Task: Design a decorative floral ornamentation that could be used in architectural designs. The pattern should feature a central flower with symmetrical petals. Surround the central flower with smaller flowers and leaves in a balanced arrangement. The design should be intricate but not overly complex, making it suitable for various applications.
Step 552:
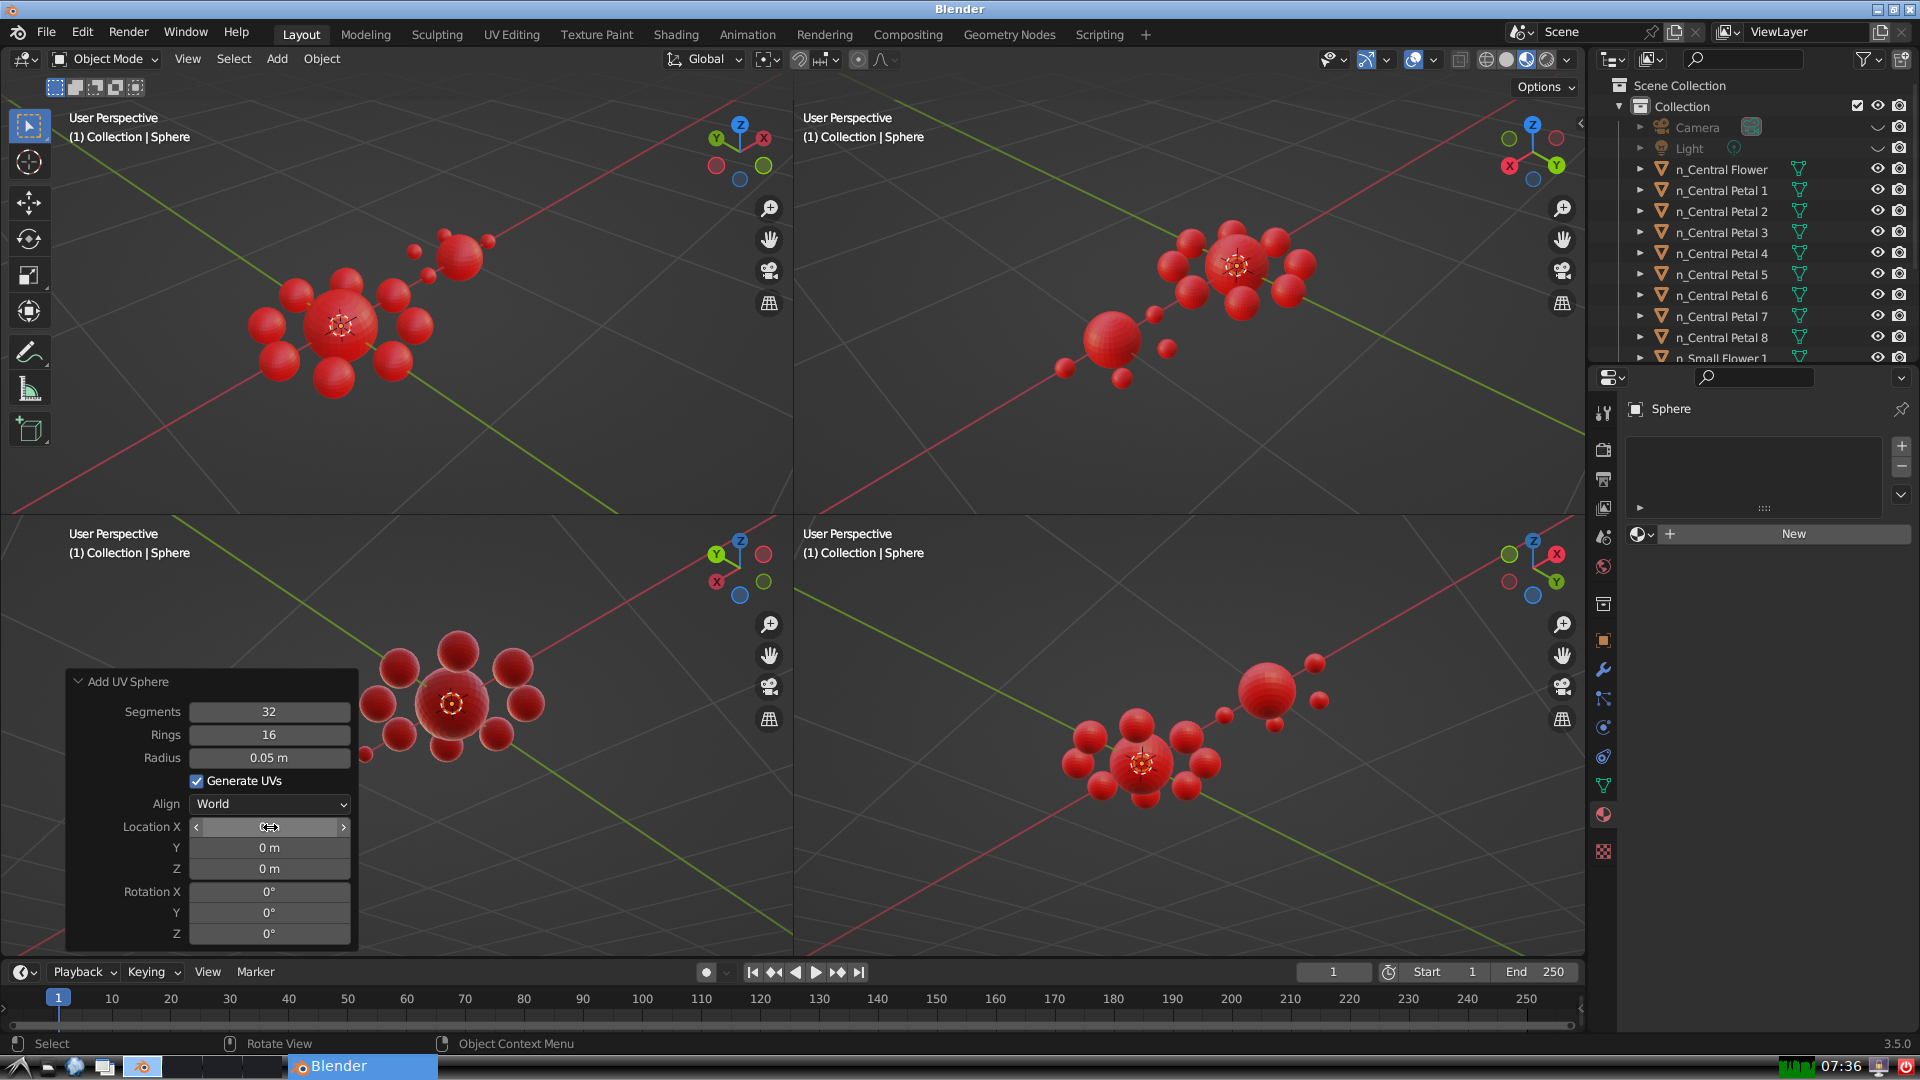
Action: click: no